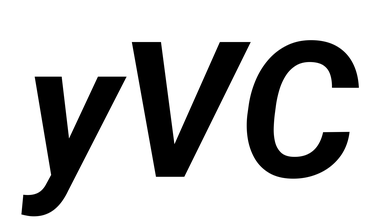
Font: Roboto-Italic_Bold_Italic